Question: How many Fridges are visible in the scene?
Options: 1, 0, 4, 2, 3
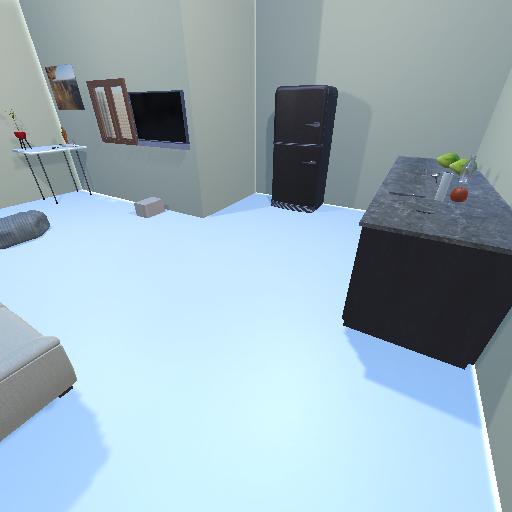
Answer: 1